Question: Investigating Swift generics, and stumbling on some really odd behaviour... should I file a radar, or am I misunderstanding something here? Tested with Swift 1.2 beta.
Code speaks best, simple implementation which constrains the factory to instantiating BaseClass and derived classes:
'''
/// Testing factory pattern to instantiate BaseClass and derived
class BaseClassFactory
{
// Always returns an instance of BaseClass, even if the constant or
// variable storing the result is explicitly typed( see test )
class func makeInstance< T : BaseClass >( type: AnyClass ) -> T?
{
return T()
}
// Returns an instance of DerivedClass only if the constant or variable storing
// the result is explicitly typed.
class func makeInstanceContrived< T : BaseClass >( type: AnyClass ) -> T?
{
let instance : T? = T.makeInstance() as? T
return instance
}
// Works fine
class func makeInstanceAndCallBack< T : BaseClass >( handler: ( instance: T? ) -> Void ) -> Void
{
let myInstance : T? = T.makeInstance() as? T
handler( instance: myInstance )
}
}
class BaseClass
{
// Since T() fails...
class func makeInstance()->BaseClass
{
return BaseClass()
}
}
class DerivedClass : BaseClass
{
override class func makeInstance()->BaseClass
{
return DerivedClass()
}
}
'''
Tests, with screenshot of very odd behaviour( despite the compiler warning, the 'is' test does pass ):
'''
// Nope
if let instance = BaseClassFactory.makeInstance( DerivedClass.Type )
{
if instance is DerivedClass == false
{
println( "1: Wrong type..." )
}
}
// Nope, even when typing the constant. This seems like very dangerous behaviour...
if let instance : DerivedClass = BaseClassFactory.makeInstance( DerivedClass.Type )
{
if instance is DerivedClass == false
{
//compiler even gives a warning here: " 'is' test is always true "
println( "2: what the???" )
}
}
// Nope
if let contrivedInstance = BaseClassFactory.makeInstanceContrived( DerivedClass.Type )
{
if contrivedInstance is DerivedClass == false
{
println( "3: Wrong type..." )
}
}
// Yes, typing the constant does the trick here
if let contrivedInstance : DerivedClass = BaseClassFactory.makeInstanceContrived( DerivedClass.Type )
{
println( "4: success! type is: \(contrivedInstance )" )
}
// Yes
BaseClassFactory.makeInstanceAndCallBack()
{
( instance: DerivedClass? ) -> Void in
if let callbackInstance = instance
{
println( "5: success! type is: \(callbackInstance )" )
}
}
'''
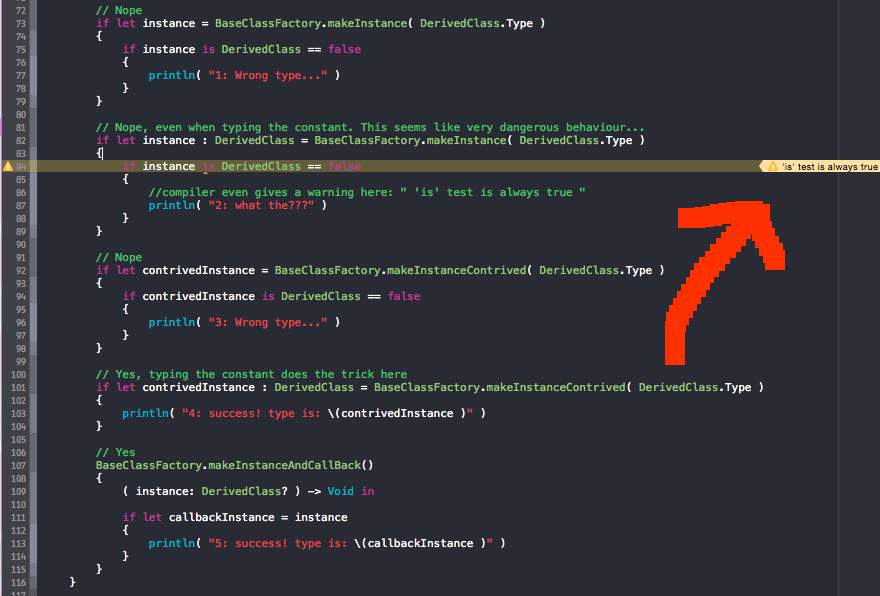
Answer: You have two issues here - one is incorrect code, the other is a known bug (my radar of it was closed as a dup of <PHONE> which is still open as of 1.2b4).
Firstly, in this construction:
'''
class func makeInstance< T : BaseClass >( type: AnyClass ) -> T?
{
return T()
}
// then later
BaseClassFactory.makeInstance( DerivedClass.Type )
'''
your argument is not doing anything. It's essentially pointless and not contributing to the type of 'T' (how could it? the argument does not reference 'T'). Instead, the type of 'T' will be chosen from context i.e. if you assign the result to a 'DerivedClass' variable, 'T' will be 'DerivedClass'. If you don't specify, the default behavior is to make 'T' the base class it's constrained to i.e. 'BaseClass'.
What you probably mean is this:
'''
class func makeInstance< T : BaseClass >( type: T.Type ) -> T?
{
return T()
}
// then later
BaseClassFactory.makeInstance( DerivedClass.self )
'''
This should do the trick of setting 'T' to be the type you want. Except it still won't work, because of a bug caused by the base class not having a dynamically-dispatched initializer (there is only a single runtime implementation of the generic and it relies on the right init being called polymorphically).
If you add 'required init() { }' to 'BaseType' you'll get the correct behaviour.